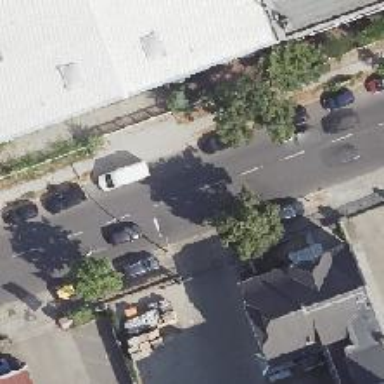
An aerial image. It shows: There is parking obstacle present in the area.